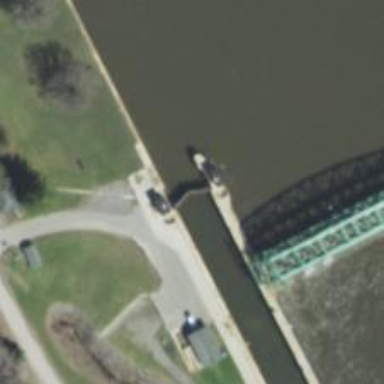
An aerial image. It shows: Lock gate along waterway.